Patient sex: F
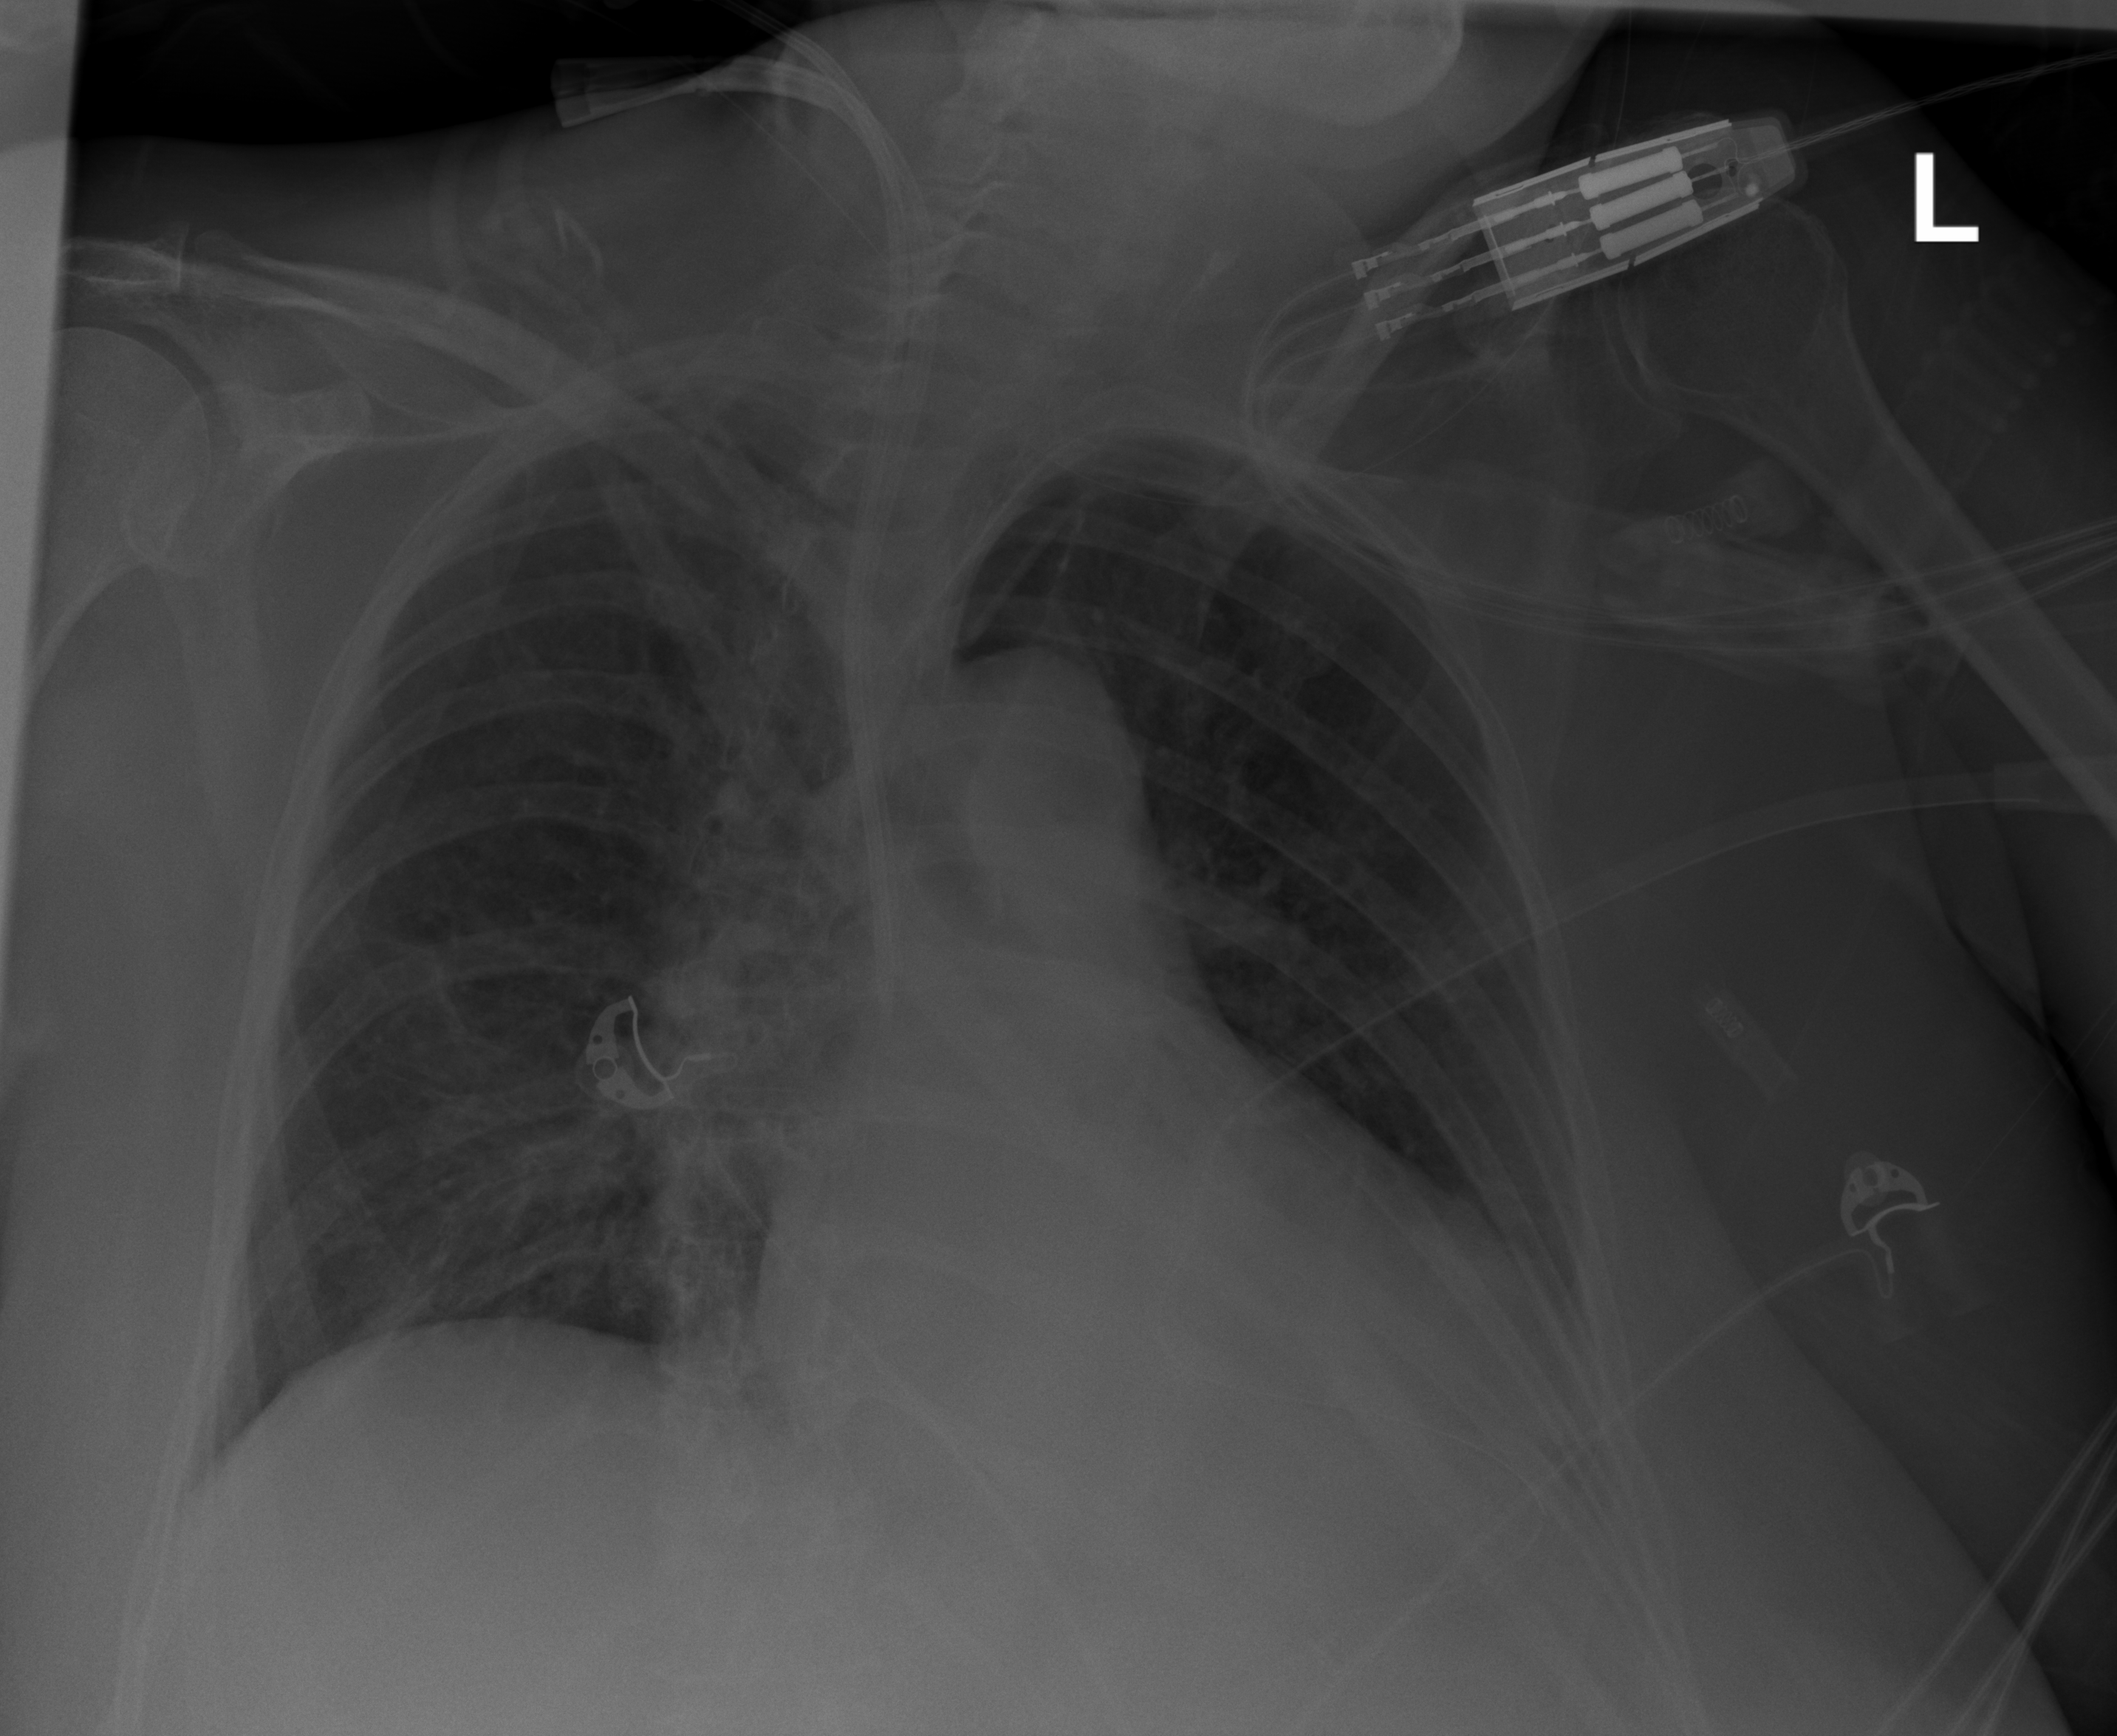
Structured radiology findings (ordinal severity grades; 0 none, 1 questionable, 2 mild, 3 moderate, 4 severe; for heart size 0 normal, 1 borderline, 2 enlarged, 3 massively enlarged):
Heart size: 2
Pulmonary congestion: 1
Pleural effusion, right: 0
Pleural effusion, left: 2
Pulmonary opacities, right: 0
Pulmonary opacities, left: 0
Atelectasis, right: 0
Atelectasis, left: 2